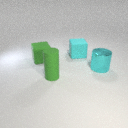
small green rubber cylinder below small green rubber cylinder